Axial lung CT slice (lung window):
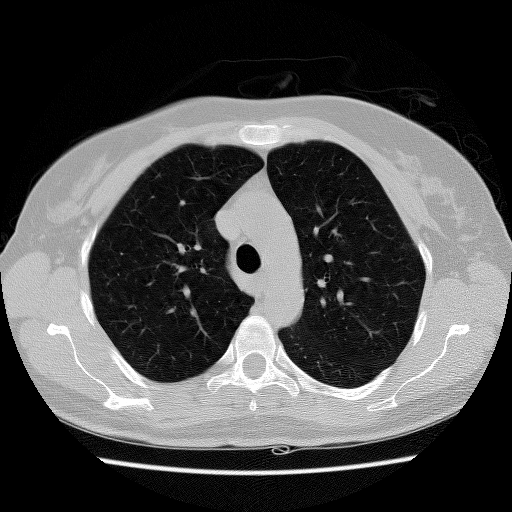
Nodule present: no